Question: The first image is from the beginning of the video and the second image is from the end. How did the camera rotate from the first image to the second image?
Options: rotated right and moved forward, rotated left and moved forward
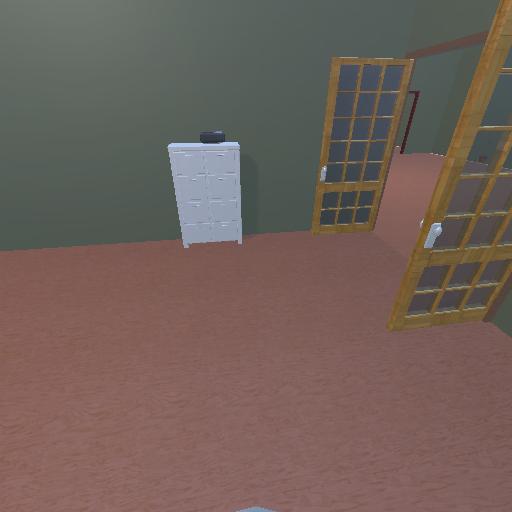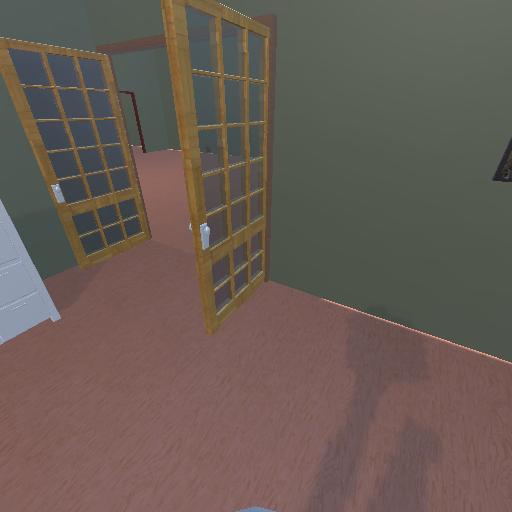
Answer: rotated right and moved forward